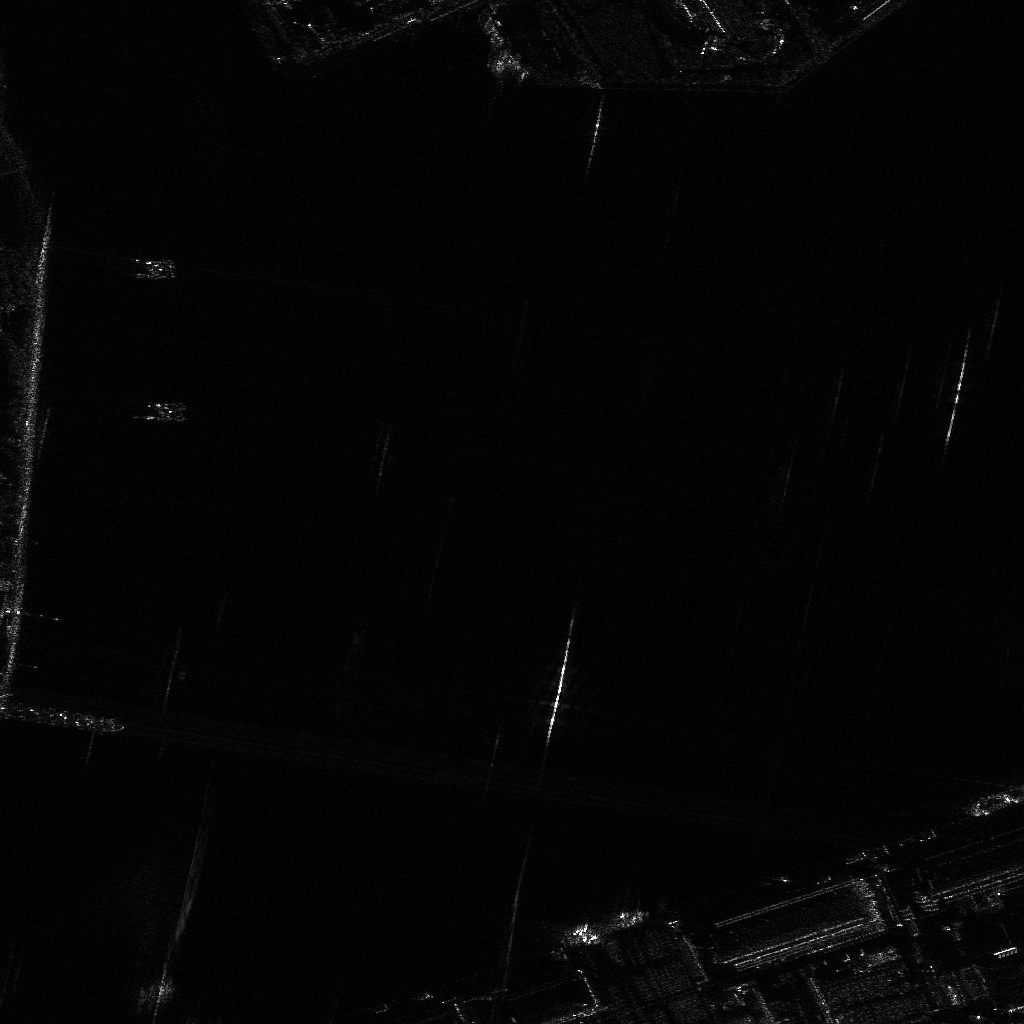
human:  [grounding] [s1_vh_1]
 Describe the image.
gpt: In the satellite image, there is  <ref>1 medium container </ref> <box>[[13, 25, 16, 27, 3]]</box> located at top left,  <ref>1 medium container </ref> <box>[[13, 38, 17, 41, 3]]</box> located at left,  <ref>1 medium container </ref> <box>[[95, 75, 97, 81, 71]]</box> located at bottom right,  <ref>1 large container </ref> <box>[[57, 86, 59, 94, 72]]</box> located at bottom.